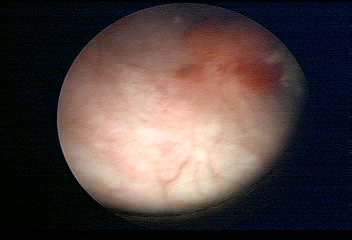
Modality: WLC
Class: Malignant
Subclass: HighGradePapillary
Lesion: L1
Stage: T1
Morphology: Papillary
Bladder cancer association: Yes
Annotated structures: Tumor